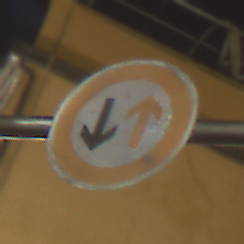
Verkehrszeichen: VorrangDesGegenverkehrs
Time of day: Night
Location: Outdoor (Urban)
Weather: PartlyCloudy
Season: NotSpecified
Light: Artificial